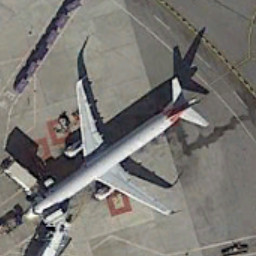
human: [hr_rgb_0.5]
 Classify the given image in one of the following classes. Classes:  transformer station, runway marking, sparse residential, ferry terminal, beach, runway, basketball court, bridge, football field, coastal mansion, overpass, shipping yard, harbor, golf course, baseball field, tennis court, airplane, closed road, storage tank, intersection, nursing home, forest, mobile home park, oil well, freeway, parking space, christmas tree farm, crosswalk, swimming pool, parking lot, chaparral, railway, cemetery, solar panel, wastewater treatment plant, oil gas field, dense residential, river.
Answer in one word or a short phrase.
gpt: airplane